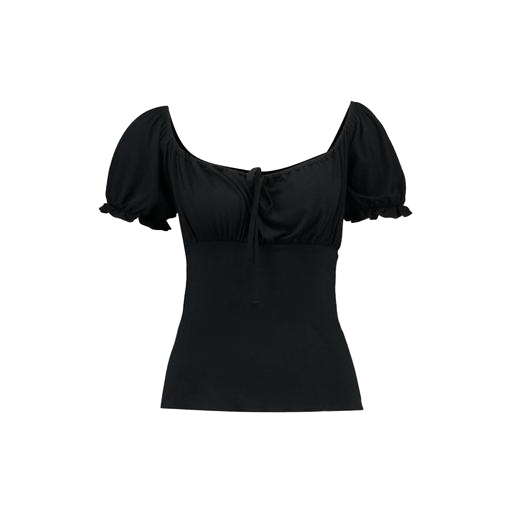
black sara tie-front top, black short-sleeved blouse, black short-sleeved top, white background